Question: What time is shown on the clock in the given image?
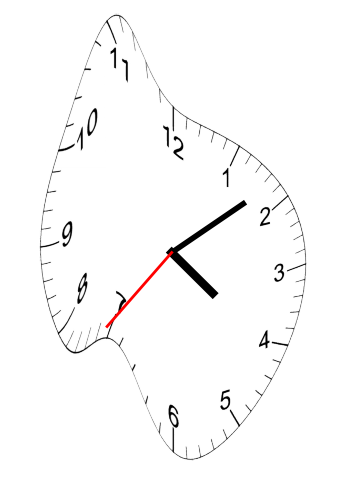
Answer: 04:08:36